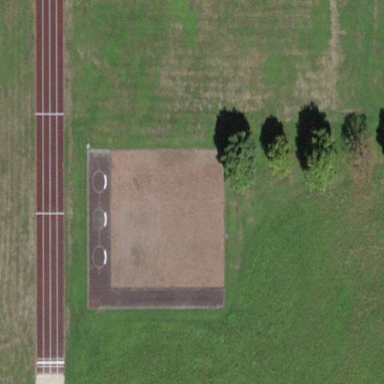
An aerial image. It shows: Shot-put pitch for sports activities.